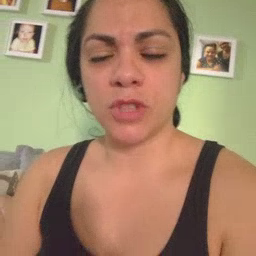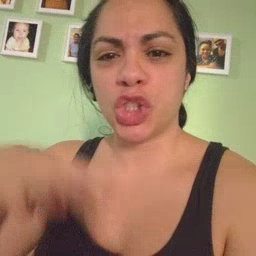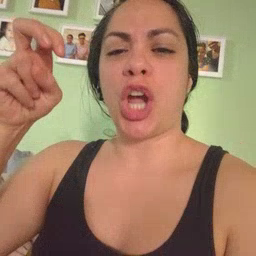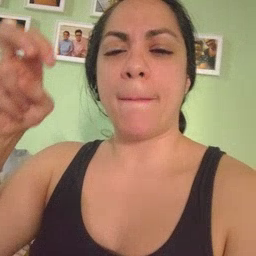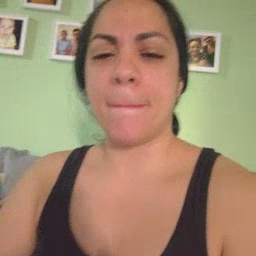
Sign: jump